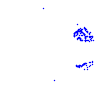
Particle: proton